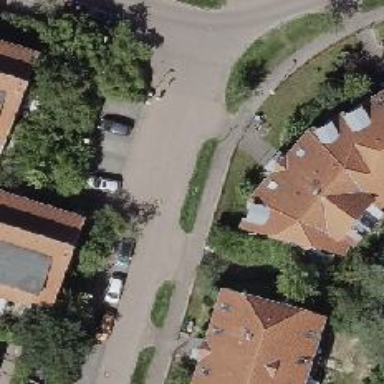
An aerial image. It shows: Living street.